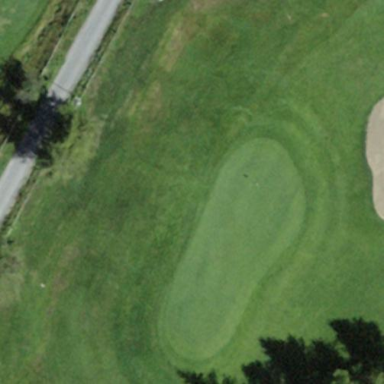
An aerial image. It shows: Picturesque green golfing area with grass land use.